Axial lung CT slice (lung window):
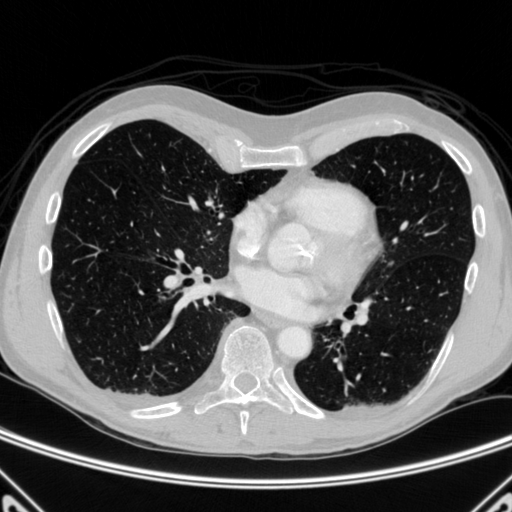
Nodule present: no